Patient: sex F, age 67
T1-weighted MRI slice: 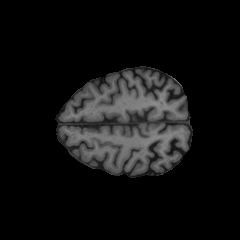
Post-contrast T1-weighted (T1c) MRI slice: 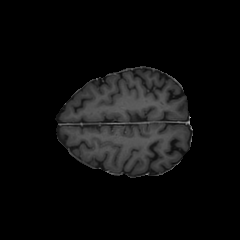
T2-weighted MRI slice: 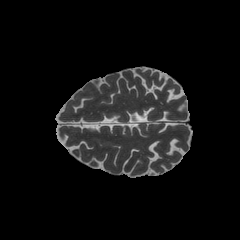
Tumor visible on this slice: no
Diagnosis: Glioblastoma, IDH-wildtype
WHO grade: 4